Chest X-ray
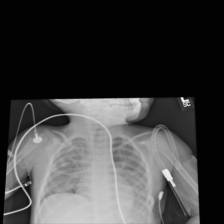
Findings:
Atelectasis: negative
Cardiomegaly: negative
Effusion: negative
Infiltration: negative
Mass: negative
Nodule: negative
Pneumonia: negative
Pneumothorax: negative
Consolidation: negative
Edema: negative
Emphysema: negative
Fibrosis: negative
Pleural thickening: negative
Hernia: negative